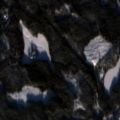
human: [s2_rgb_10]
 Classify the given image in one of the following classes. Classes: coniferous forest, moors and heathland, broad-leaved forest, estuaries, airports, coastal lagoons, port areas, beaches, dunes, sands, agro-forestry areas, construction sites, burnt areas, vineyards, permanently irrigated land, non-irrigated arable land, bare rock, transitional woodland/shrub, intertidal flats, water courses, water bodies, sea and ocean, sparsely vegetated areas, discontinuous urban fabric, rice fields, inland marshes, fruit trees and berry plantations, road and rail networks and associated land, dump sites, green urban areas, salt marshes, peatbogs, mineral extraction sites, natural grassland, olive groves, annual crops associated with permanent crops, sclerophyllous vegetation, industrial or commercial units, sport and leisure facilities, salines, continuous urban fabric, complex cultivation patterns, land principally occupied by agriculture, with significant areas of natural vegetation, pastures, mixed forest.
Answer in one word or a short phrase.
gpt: coniferous forest, mixed forest, water bodies